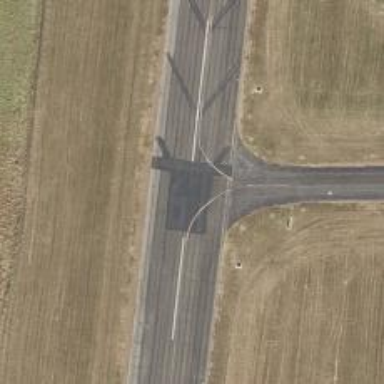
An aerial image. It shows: View of taxiway at the airport.